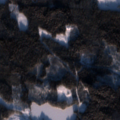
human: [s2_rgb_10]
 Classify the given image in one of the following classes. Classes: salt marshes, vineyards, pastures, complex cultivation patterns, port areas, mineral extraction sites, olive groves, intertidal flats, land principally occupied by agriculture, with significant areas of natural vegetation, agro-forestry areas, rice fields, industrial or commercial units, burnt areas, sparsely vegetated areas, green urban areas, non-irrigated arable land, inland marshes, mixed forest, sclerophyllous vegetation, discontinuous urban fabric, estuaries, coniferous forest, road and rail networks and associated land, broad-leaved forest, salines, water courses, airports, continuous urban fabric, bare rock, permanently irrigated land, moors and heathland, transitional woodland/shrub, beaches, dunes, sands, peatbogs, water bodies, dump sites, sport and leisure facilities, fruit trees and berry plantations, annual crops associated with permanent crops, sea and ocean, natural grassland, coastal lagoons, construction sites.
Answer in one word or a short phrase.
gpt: coniferous forest, mixed forest